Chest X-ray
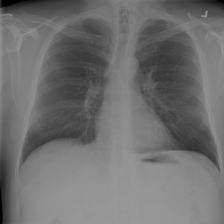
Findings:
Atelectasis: negative
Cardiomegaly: negative
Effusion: negative
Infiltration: negative
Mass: negative
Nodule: negative
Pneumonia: negative
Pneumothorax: negative
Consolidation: negative
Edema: negative
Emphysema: negative
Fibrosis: negative
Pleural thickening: negative
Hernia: negative